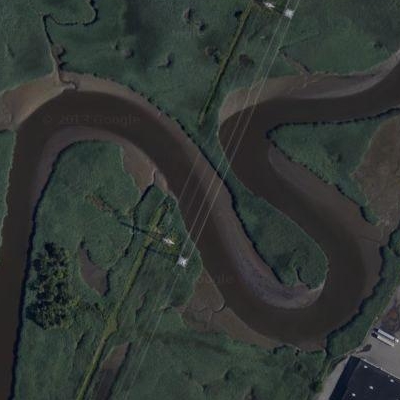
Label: dRiverLake